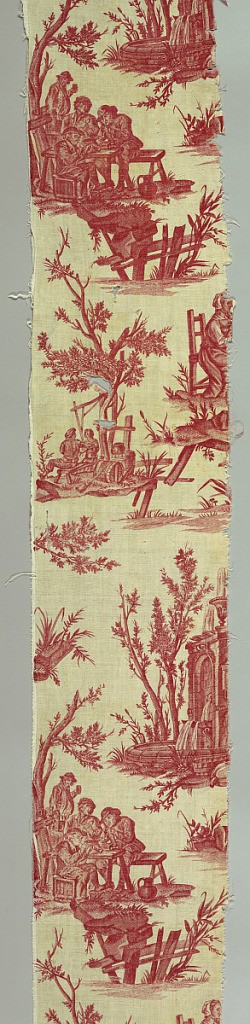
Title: La Fête Flamand
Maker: Jean-Baptiste Huët, French, 1745–1811
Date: ca. 1797
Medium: cotton Technique: printed by engraved plate on plain weave
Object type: Textile with chef de piece
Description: Scenes of people enjoying food and drink in a rural landscape. Red on white.